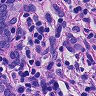
Metastatic tissue present: yes